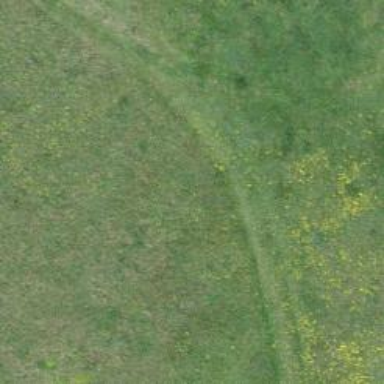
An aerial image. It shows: Grassy path.